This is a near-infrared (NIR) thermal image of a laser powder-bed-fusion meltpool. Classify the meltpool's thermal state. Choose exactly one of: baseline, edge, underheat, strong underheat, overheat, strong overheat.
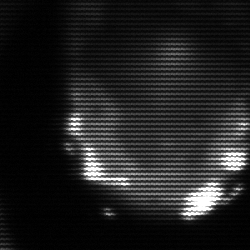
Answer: edge